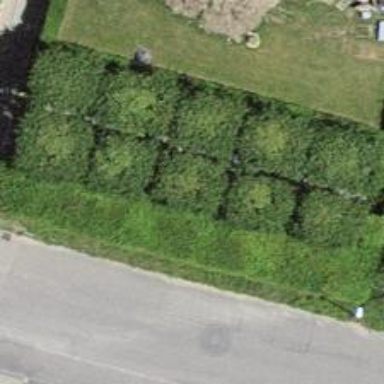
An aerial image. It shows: Shrub in its natural environment.